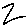
Label: zigzag